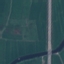
Land use / land cover class: Highway